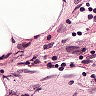
Metastatic tissue present: no